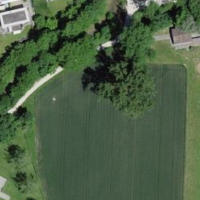
EUNIS habitat code: 52
Species observed at this site:
Lonicera acuminata
Corylus avellana